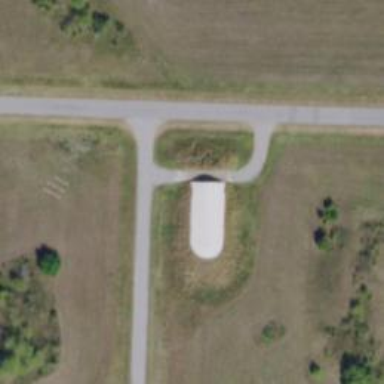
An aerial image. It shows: Military bunker for protection and defense.